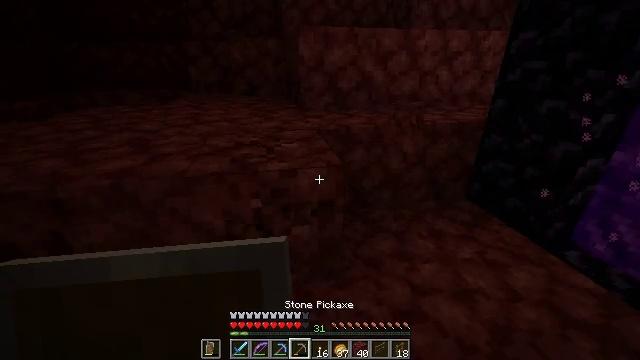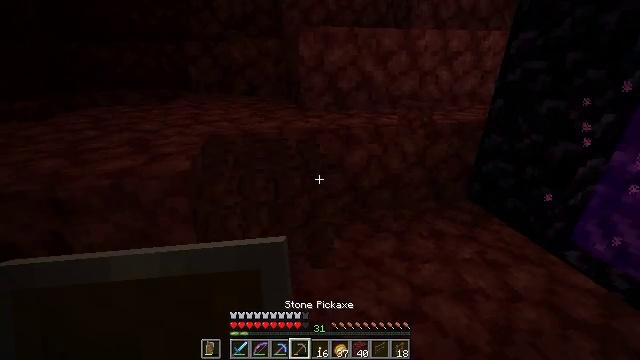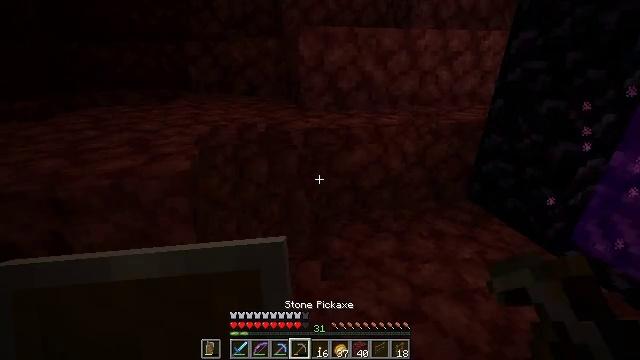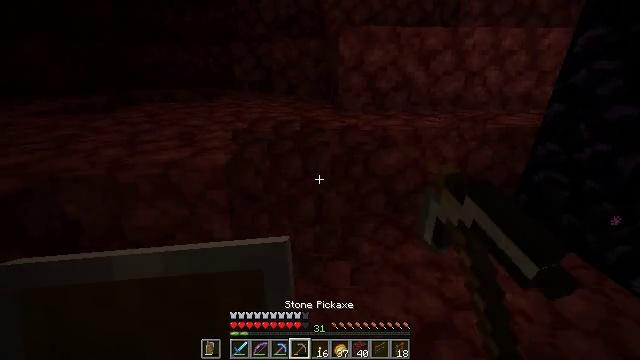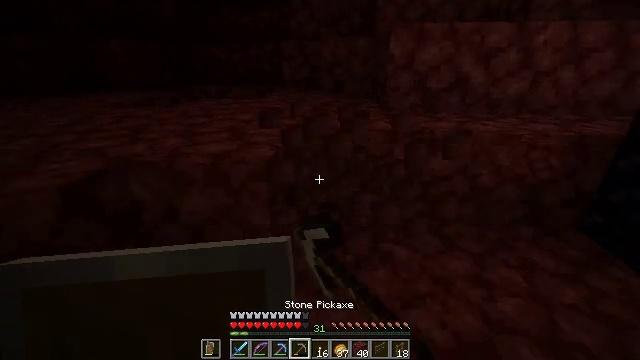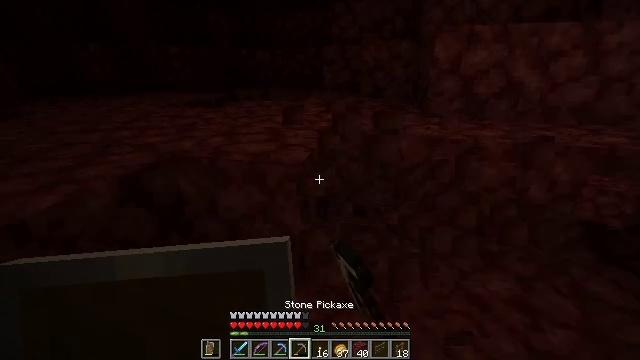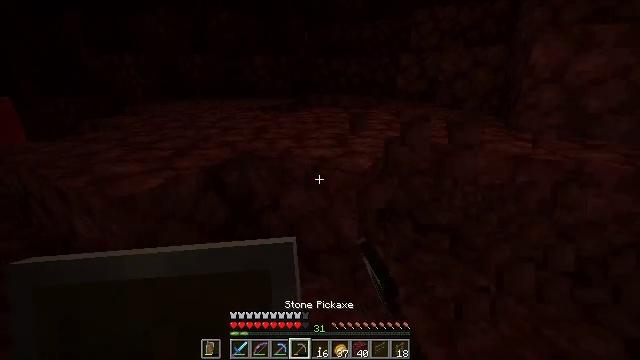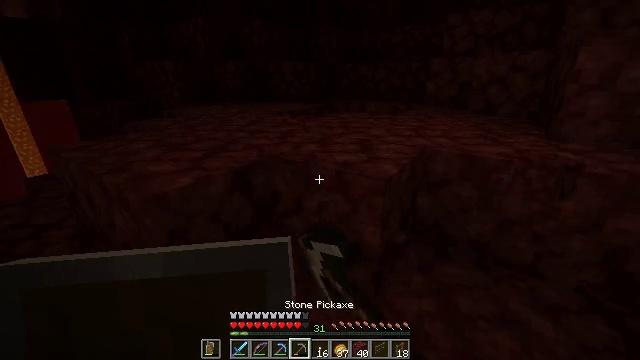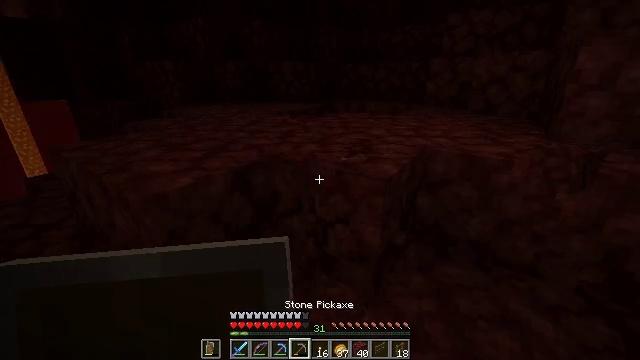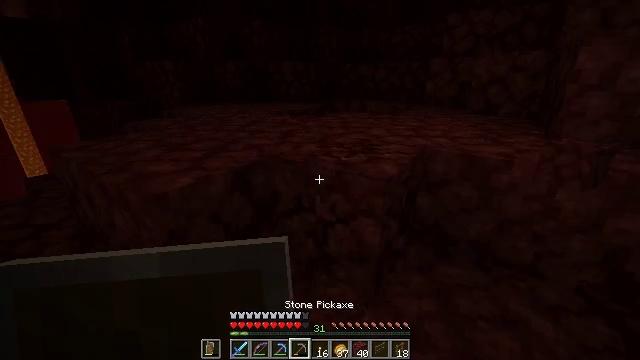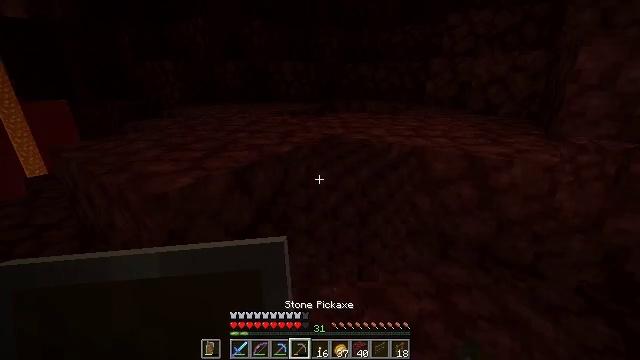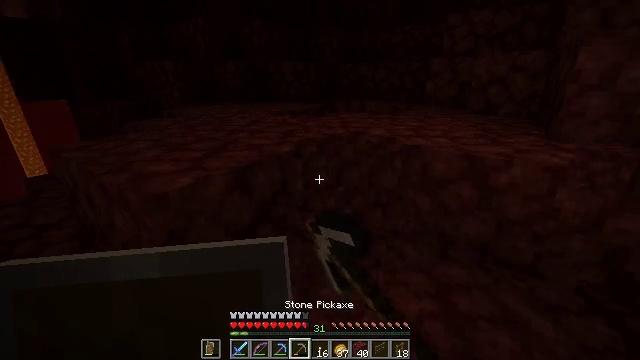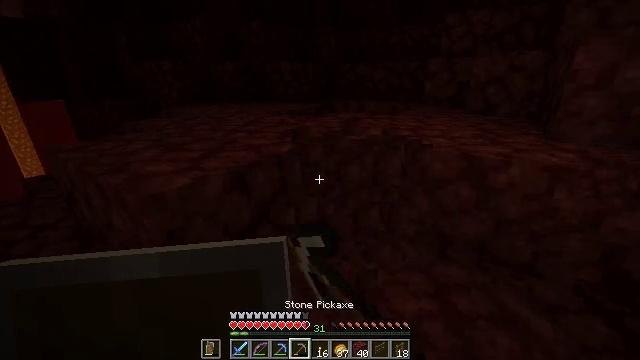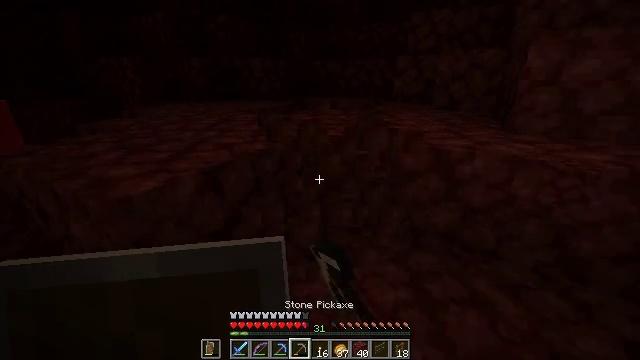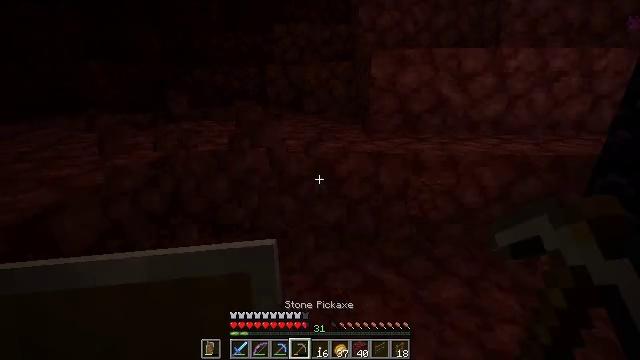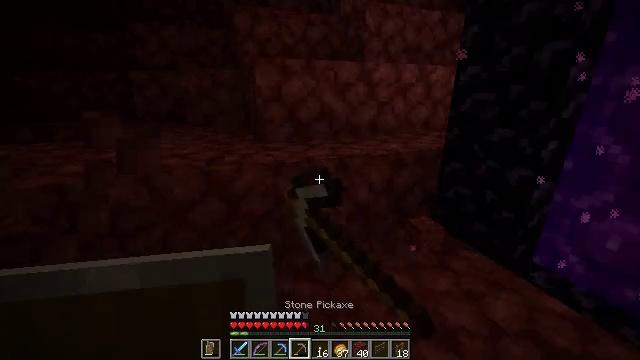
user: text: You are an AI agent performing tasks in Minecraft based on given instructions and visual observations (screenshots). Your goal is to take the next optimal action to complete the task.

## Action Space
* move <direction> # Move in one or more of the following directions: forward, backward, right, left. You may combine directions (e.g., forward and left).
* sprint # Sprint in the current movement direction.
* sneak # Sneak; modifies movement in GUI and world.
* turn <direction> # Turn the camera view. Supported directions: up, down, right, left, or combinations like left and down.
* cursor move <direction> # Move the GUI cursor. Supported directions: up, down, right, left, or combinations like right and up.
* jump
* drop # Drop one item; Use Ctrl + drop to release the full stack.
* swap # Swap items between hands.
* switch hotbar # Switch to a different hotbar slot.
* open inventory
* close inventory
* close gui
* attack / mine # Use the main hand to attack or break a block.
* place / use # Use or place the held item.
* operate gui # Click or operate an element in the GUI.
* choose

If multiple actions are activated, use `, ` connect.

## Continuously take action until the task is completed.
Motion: motion action
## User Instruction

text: Mine the netherrack in the Nether.
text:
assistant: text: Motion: attack / mine
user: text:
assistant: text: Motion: attack / mine
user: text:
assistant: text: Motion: turn left, attack / mine
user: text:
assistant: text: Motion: turn left, attack / mine
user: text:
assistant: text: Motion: turn left, attack / mine
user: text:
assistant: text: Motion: turn left and up, attack / mine
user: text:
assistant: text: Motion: turn left and up, attack / mine
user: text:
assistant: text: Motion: attack / mine
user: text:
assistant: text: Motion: attack / mine
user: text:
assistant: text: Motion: attack / mine
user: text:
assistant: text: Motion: attack / mine
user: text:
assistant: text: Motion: attack / mine
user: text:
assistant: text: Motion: turn right, attack / mine
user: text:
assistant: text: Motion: move forward, turn right and up, attack / mine
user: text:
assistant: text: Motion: move forward, turn right and up, attack / mine
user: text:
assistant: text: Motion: move forward and move left, turn right, attack / mine
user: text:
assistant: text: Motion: move forward and move left, turn right and down, attack / mine
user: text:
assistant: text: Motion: move forward and move left, turn right and down, attack / mine
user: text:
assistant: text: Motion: turn right, attack / mine
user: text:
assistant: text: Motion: attack / mine
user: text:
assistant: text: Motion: attack / mine
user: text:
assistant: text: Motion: attack / mine
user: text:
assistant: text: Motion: attack / mine
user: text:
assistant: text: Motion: attack / mine
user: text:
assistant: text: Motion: move forward, attack / mine
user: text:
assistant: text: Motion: move forward and move left, turn left, attack / mine
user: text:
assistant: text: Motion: move forward and move left, turn left and down, attack / mine
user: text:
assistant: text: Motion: move left, attack / mine
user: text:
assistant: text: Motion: attack / mine
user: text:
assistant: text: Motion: attack / mine